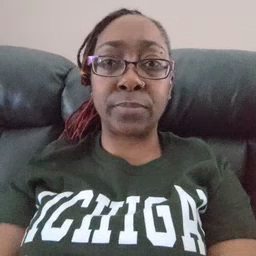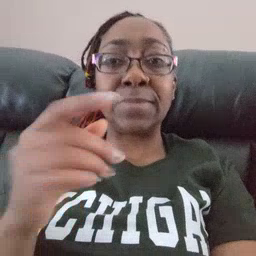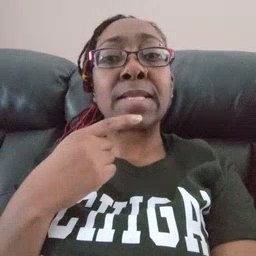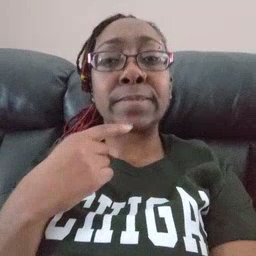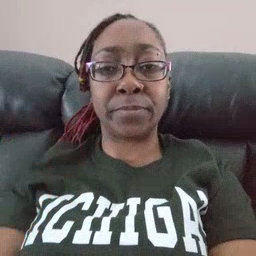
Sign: say